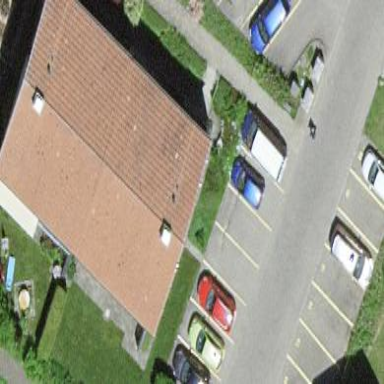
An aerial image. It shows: Residential building.